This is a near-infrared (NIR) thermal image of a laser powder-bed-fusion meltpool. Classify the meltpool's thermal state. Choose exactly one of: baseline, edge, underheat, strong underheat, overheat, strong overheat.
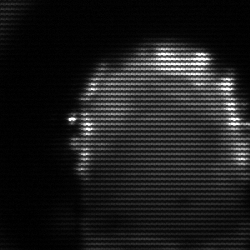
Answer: baseline